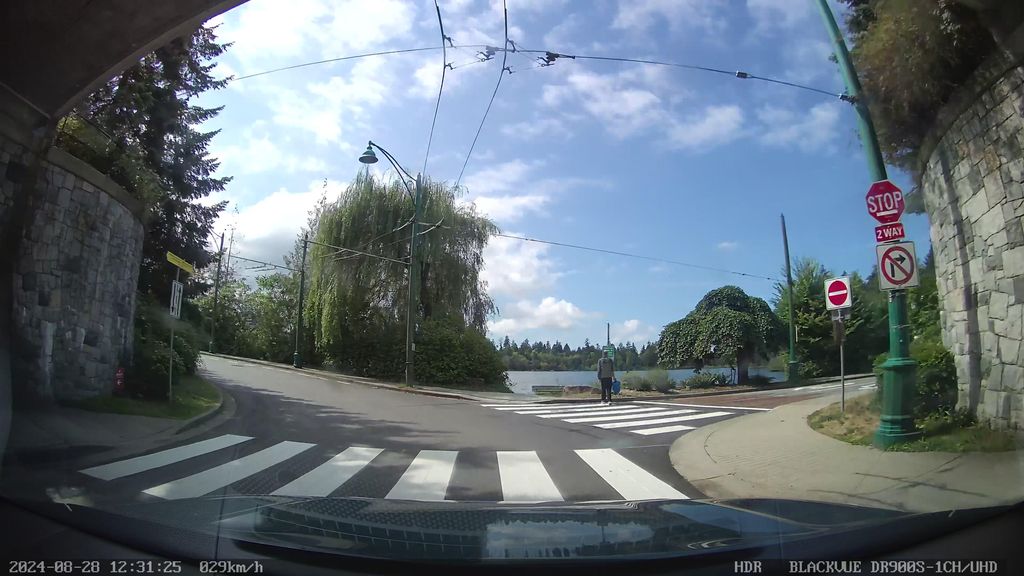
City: vancouver